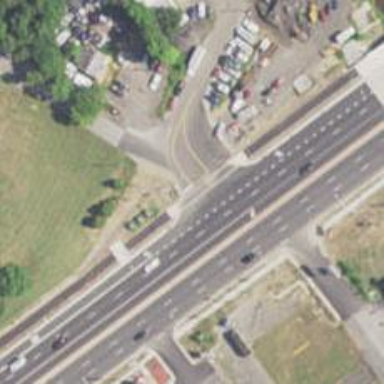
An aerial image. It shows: Marked crossing on cycleway road.